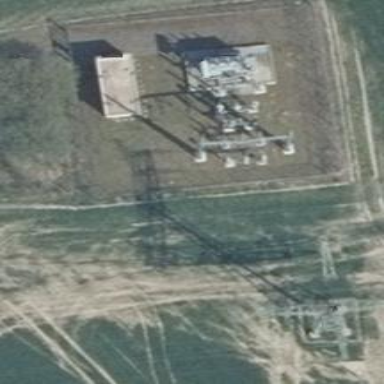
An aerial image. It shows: Three power lines with cables.